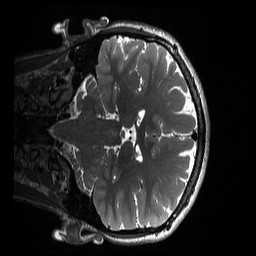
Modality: T2w
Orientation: coronal
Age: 20
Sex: female